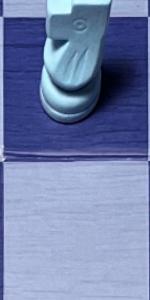
Label: Empty